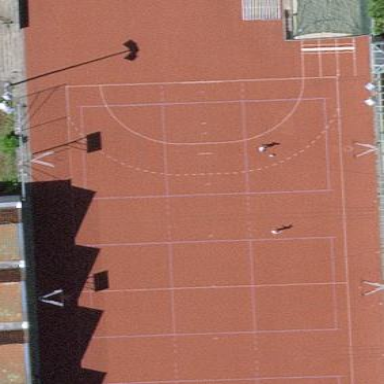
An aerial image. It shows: Multi-sport pitch with tartan surface for leisure activities.